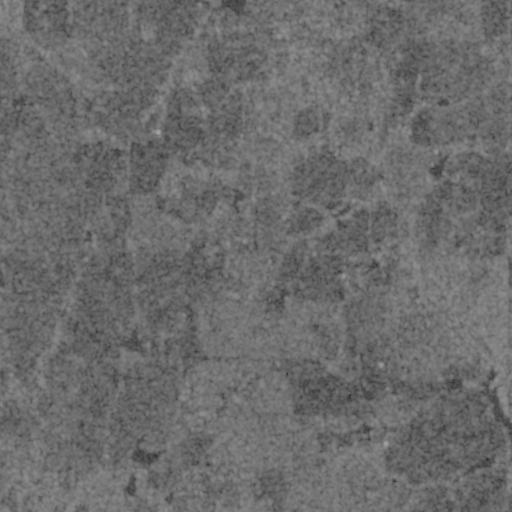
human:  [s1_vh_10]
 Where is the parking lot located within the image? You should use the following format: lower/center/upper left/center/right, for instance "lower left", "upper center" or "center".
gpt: The parking lot is located in the upper left of the image.
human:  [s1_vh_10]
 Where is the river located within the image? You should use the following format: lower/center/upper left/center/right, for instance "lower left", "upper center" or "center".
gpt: The river is located in the upper of the image.
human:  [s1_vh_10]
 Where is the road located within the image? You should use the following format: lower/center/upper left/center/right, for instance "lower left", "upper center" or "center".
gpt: There is no road in the image.

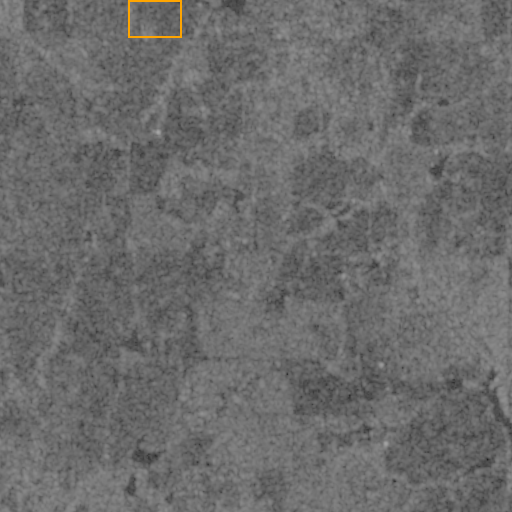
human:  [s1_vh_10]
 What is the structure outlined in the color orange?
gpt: The structure outlined in orange is a crop field.
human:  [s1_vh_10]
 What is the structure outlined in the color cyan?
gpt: There is no cyan outline.